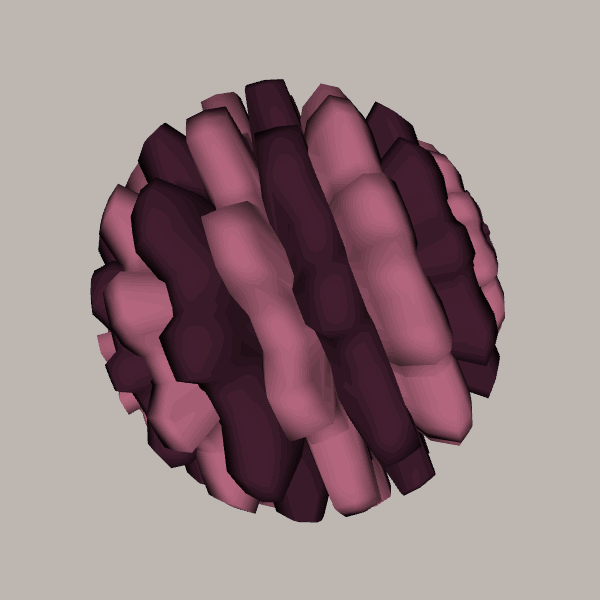
Background: light